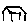
Label: house